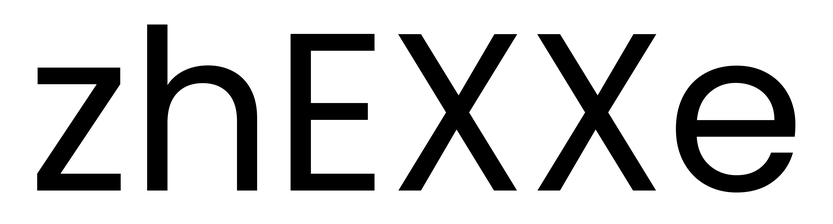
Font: Poppins-Regular